Question: A typical use case would be a page with two columns:

The standard behavior in JQuery Mobile is the content scrolls together with page. Is it possible to build an app with JQM using a different paradigm - a fixed viewport with scrollable content?
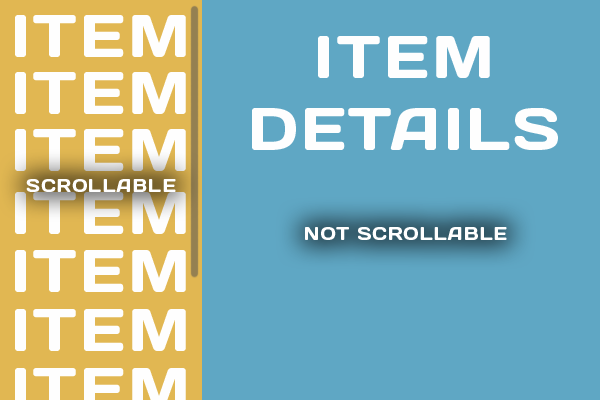
Answer: You could use <URL> plugin.
I'm developing multiview, so yes, you could use this plugin (still work-in-progress) to set up a layout like this, which also adapts nicely to smaller tablets and smartphones. I recently switched to using overflow. Before, I used scrollview, which is no longer supported by JQM.
Both scrollview and overthrow get "in trouble" with heavy element sections. For example, if I put a listview form with multiple criteria into the scrollable menu, things tend to slow down considerably. Then again, Overthrow is 0.1, so let's see what happens with it.
With either plugin you would have to tweak some of the plugin code to make the right hand section "fix-height" (see functions and in multiview).
Also, both plugins modify JQM itself. I'm currently trying to go without tampering JQM, but it will take a while.
Let me know, if you need a quick demo page.